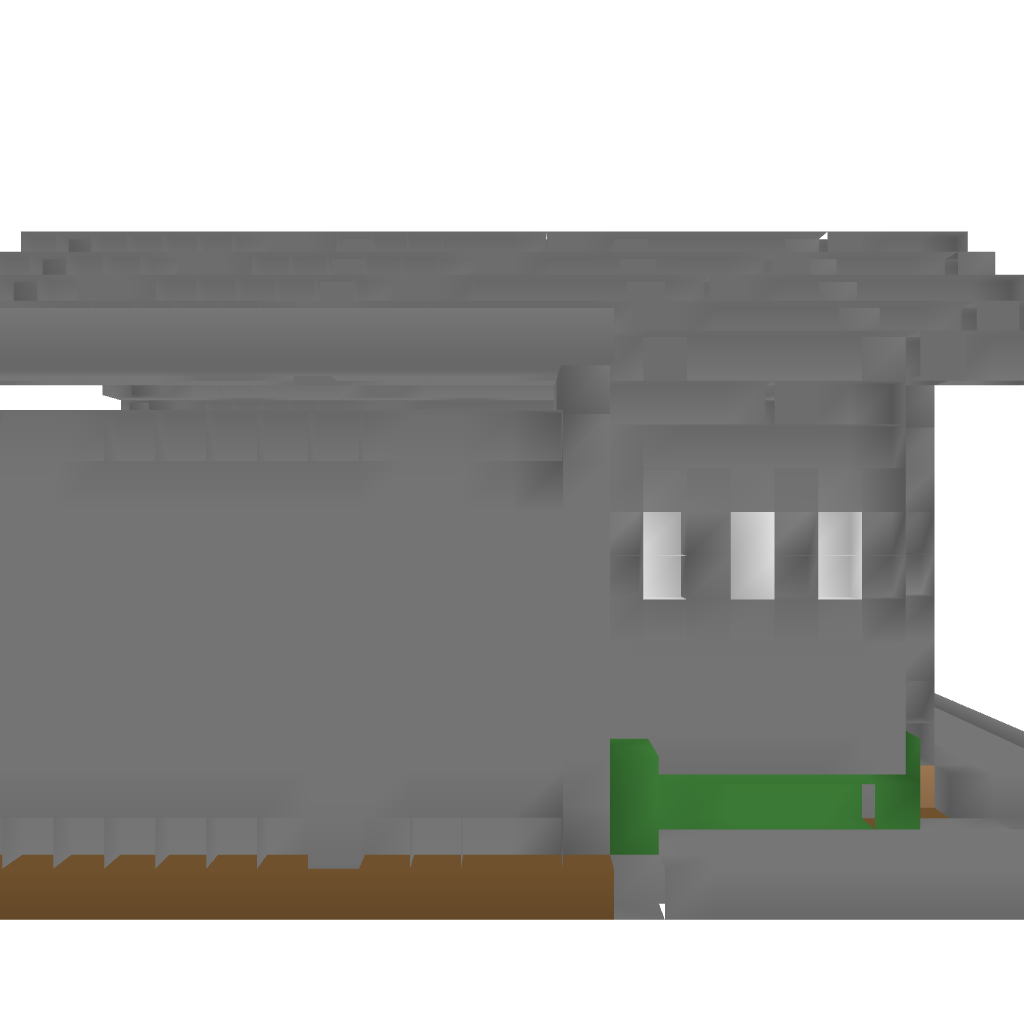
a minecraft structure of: Courthouse bad low quality